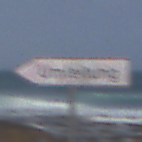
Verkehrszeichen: UmleitungswegweiserLinksweisend
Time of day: Midday
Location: Outdoor (Nature)
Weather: PartlyCloudy
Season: NotSpecified
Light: Natural